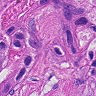
Metastatic tissue present: yes